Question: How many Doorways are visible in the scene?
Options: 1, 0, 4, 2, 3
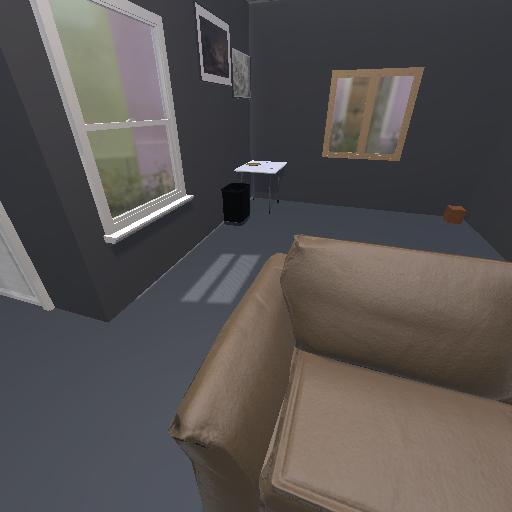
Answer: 1